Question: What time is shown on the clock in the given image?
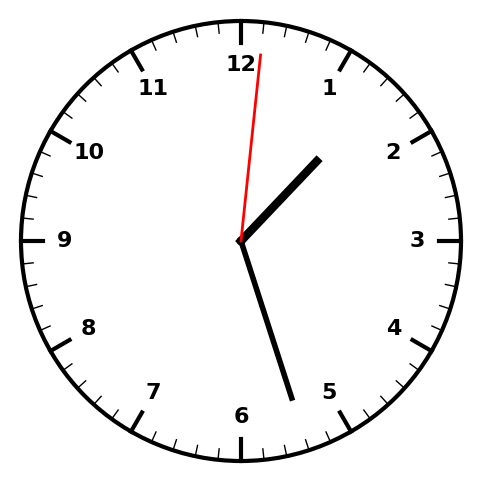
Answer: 01:27:01